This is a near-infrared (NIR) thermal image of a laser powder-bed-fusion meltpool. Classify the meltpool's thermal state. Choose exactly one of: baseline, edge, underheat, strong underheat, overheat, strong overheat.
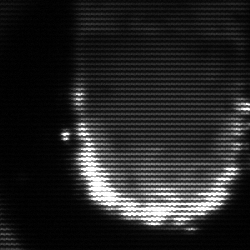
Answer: baseline